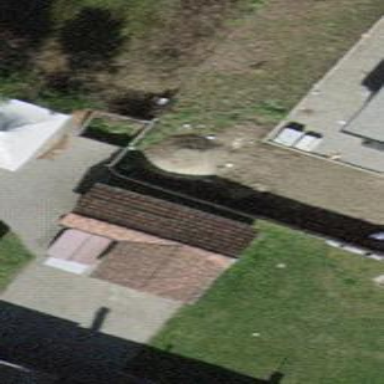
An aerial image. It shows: Shed.